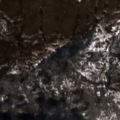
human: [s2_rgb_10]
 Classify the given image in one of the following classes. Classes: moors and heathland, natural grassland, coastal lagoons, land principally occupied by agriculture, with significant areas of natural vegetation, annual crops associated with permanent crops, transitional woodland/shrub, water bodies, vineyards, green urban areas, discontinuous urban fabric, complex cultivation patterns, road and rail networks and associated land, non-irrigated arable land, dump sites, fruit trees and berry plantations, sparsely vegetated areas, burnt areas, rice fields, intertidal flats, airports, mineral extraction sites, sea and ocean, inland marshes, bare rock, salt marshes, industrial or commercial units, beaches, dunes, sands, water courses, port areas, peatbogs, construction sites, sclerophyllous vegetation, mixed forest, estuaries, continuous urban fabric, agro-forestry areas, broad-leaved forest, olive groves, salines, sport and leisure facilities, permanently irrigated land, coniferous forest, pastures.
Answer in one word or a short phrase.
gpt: land principally occupied by agriculture, with significant areas of natural vegetation, broad-leaved forest, natural grassland, transitional woodland/shrub